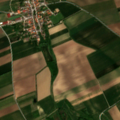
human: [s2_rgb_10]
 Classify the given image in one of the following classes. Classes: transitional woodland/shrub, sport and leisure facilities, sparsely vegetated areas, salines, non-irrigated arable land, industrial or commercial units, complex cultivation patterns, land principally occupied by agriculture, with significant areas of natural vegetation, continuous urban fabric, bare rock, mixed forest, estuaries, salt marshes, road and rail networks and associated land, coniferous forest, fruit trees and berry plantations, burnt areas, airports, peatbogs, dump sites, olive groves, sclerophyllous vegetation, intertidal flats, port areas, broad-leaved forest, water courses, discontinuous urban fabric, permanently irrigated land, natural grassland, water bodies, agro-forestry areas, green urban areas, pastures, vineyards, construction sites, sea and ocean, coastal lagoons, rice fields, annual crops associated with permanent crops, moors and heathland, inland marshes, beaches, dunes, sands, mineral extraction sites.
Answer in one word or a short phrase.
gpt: discontinuous urban fabric, non-irrigated arable land, land principally occupied by agriculture, with significant areas of natural vegetation